Interaction volume radius: 10 \u00c5
Interaction volume height: 15 \u00c5
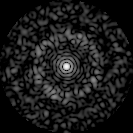
Disorder parameter: 0.8452